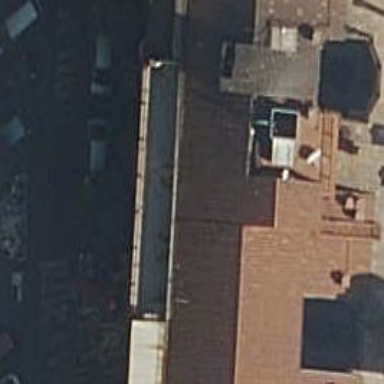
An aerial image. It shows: Restaurant.